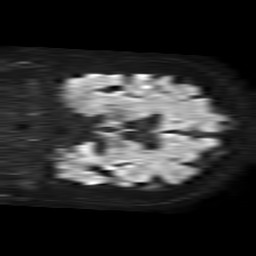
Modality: TRACE
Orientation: coronal
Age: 73
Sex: female
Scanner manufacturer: philips
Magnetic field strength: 1.5 T
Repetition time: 4.6 s
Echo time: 0.08631 s